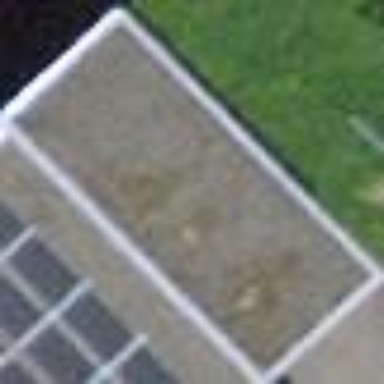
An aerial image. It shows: View of roof of building.